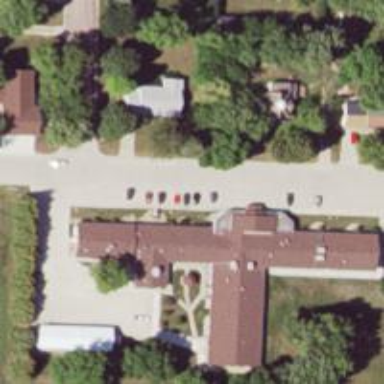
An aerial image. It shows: Nursing home.